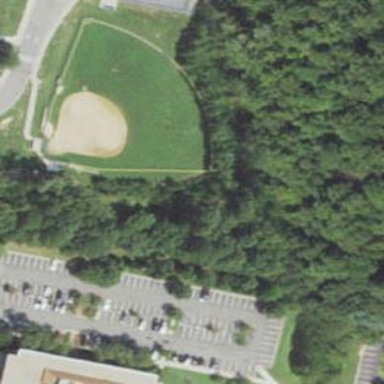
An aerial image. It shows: Baseball pitch for leisure and sports activities.